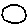
Label: circle